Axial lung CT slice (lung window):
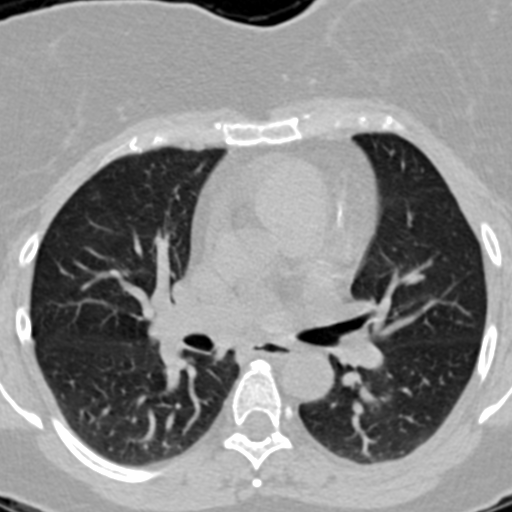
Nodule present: no